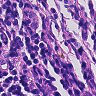
Metastatic tissue present: no